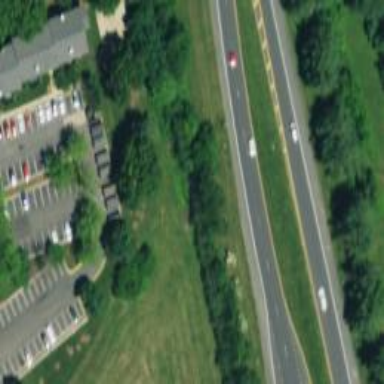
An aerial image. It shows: Expressway with asphalt surface categorized as trunk highway.